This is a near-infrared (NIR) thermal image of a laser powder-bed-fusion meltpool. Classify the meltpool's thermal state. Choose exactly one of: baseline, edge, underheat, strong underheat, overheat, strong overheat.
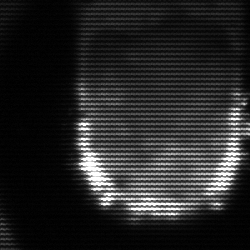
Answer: baseline